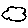
Label: cloud